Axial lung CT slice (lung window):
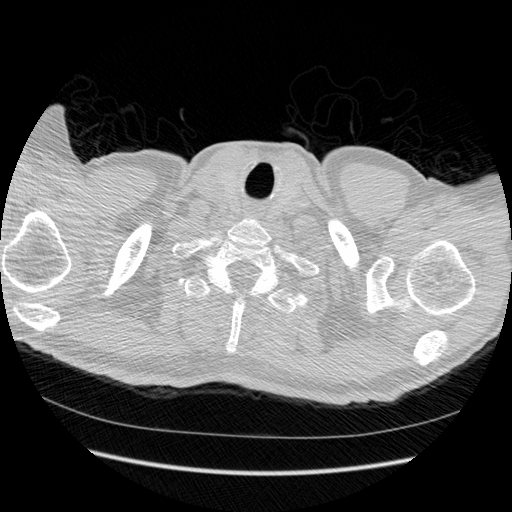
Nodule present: no